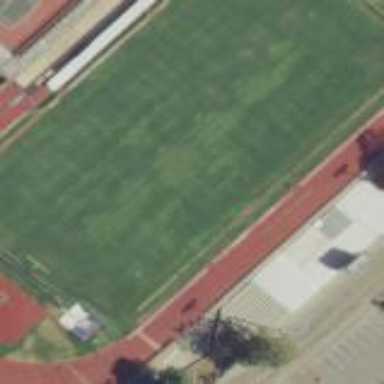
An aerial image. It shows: Grass pitch designated for American football in leisure land area.